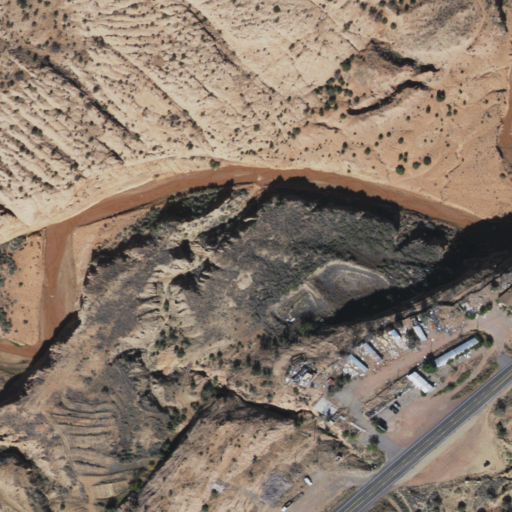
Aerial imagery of gap in Arizona named Marsh Pass containing shrub, low intensity development, open development, and medium intensity development